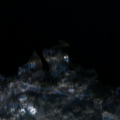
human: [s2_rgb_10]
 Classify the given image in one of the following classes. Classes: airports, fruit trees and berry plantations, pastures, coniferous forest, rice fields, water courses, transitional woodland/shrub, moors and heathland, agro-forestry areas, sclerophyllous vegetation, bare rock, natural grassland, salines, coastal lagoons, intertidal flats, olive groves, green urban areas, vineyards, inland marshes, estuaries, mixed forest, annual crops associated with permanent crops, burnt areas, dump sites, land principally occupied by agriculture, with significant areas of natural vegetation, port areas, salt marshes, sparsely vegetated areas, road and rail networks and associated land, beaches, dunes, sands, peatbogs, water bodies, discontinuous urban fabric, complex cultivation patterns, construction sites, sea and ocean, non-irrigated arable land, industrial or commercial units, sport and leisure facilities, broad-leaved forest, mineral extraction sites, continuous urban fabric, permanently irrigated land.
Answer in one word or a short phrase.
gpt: coniferous forest, mixed forest, water bodies